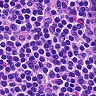
Metastatic tissue present: no